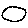
Label: circle